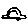
Label: car